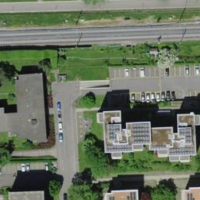
EUNIS habitat code: 54
Species observed at this site:
Mustela erminea
Geranium sanguineum